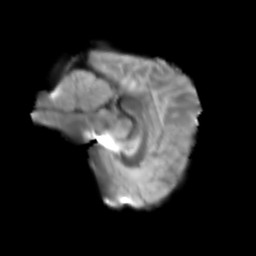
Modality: T2w
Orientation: sagittal
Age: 25
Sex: female
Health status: healthy
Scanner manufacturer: siemens
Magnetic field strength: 3 T
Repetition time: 3.6 s
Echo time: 0.0964 s